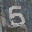
Label: 5